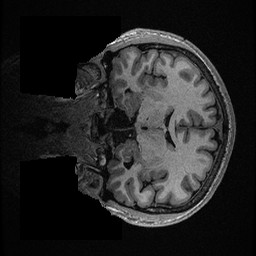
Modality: T1w
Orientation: coronal
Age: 35
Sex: male
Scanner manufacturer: ge
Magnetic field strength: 3 T
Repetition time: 0.006952 s
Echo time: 0.00292 s